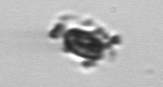
Label: Thalassiosira_TAG_external_detritus